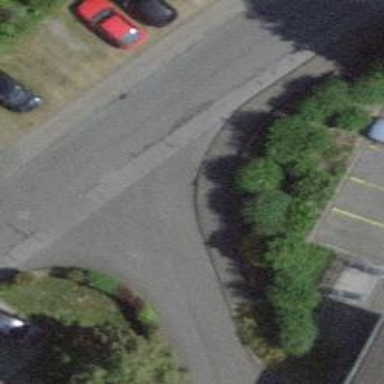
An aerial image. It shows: Kerb serving as barrier.